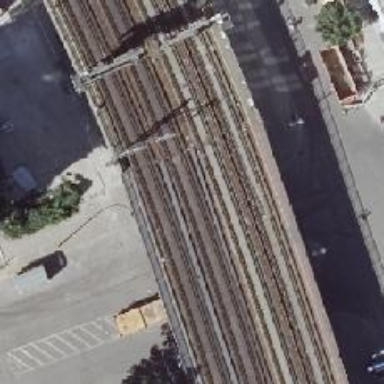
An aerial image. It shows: Bridge over electrified railway tracks with contact lines. The railway tracks are ballast-less.